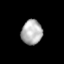
Tissue: lung
Cell type: Others
Senescence score: 0.2192
Nuclear area (px): 506
Mean DAPI intensity: 176.824